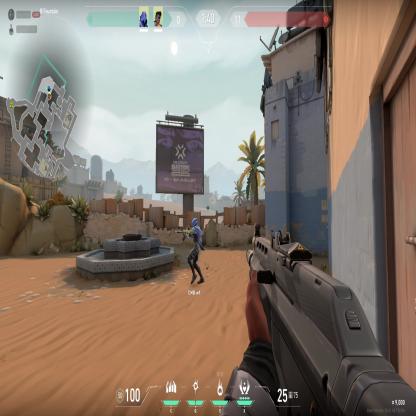
Label: teammate